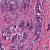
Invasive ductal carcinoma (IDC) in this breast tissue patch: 1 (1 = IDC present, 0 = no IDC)